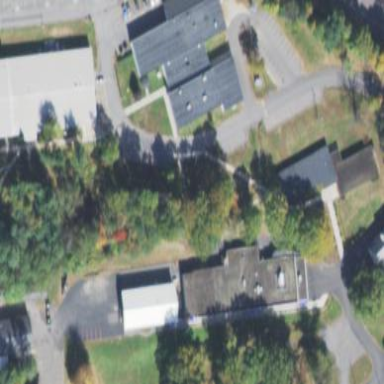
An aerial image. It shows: College building.